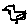
Label: bird